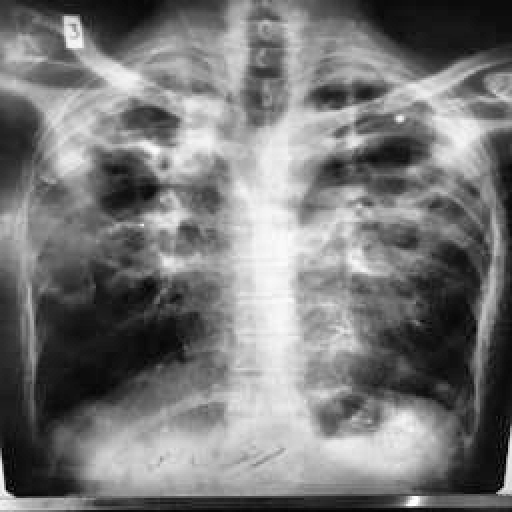
Finding: TUBERCULOSIS